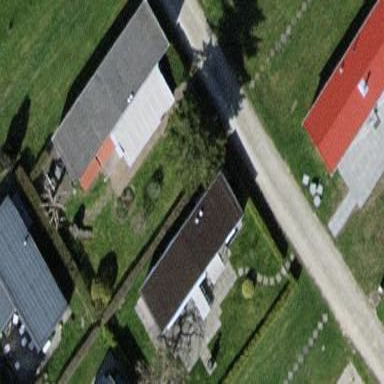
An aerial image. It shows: Static caravan.